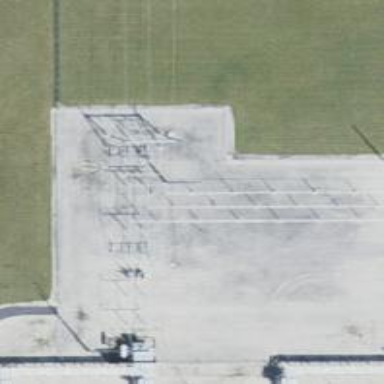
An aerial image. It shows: Switch for power supply.